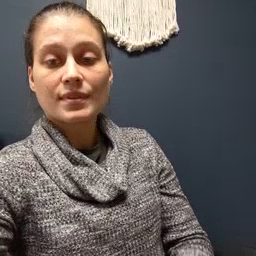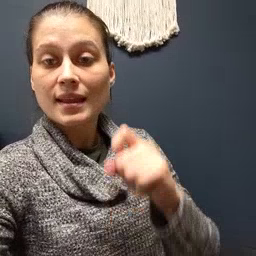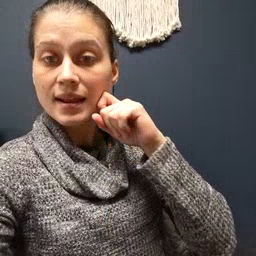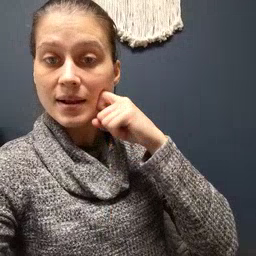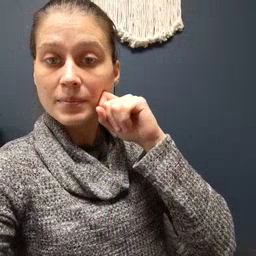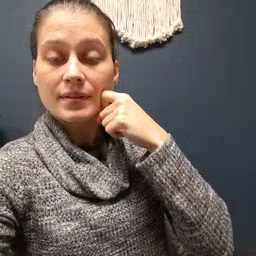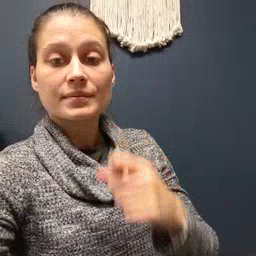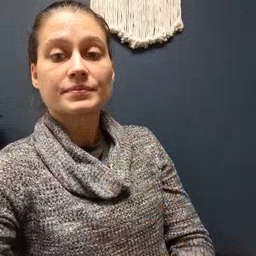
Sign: apple